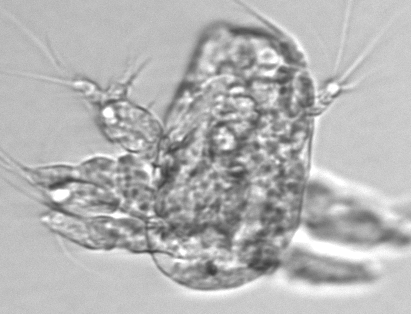
Label: Copepod_nauplii